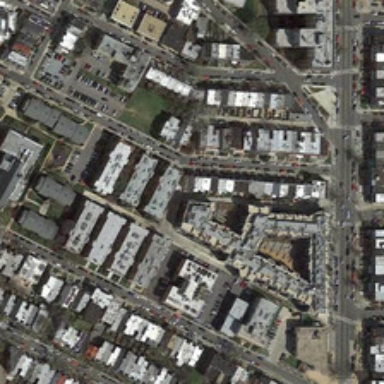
Many buildings are in two sides of several roads with cars in a dense residential area .